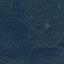
Land use / land cover: Forest